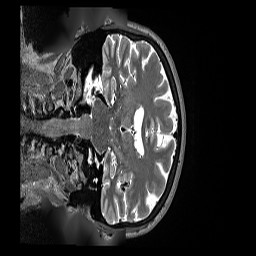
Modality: T2w
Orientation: coronal
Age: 68
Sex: female